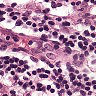
Metastatic tissue present: no